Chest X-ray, PA view. Patient: 40 years old, sex M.
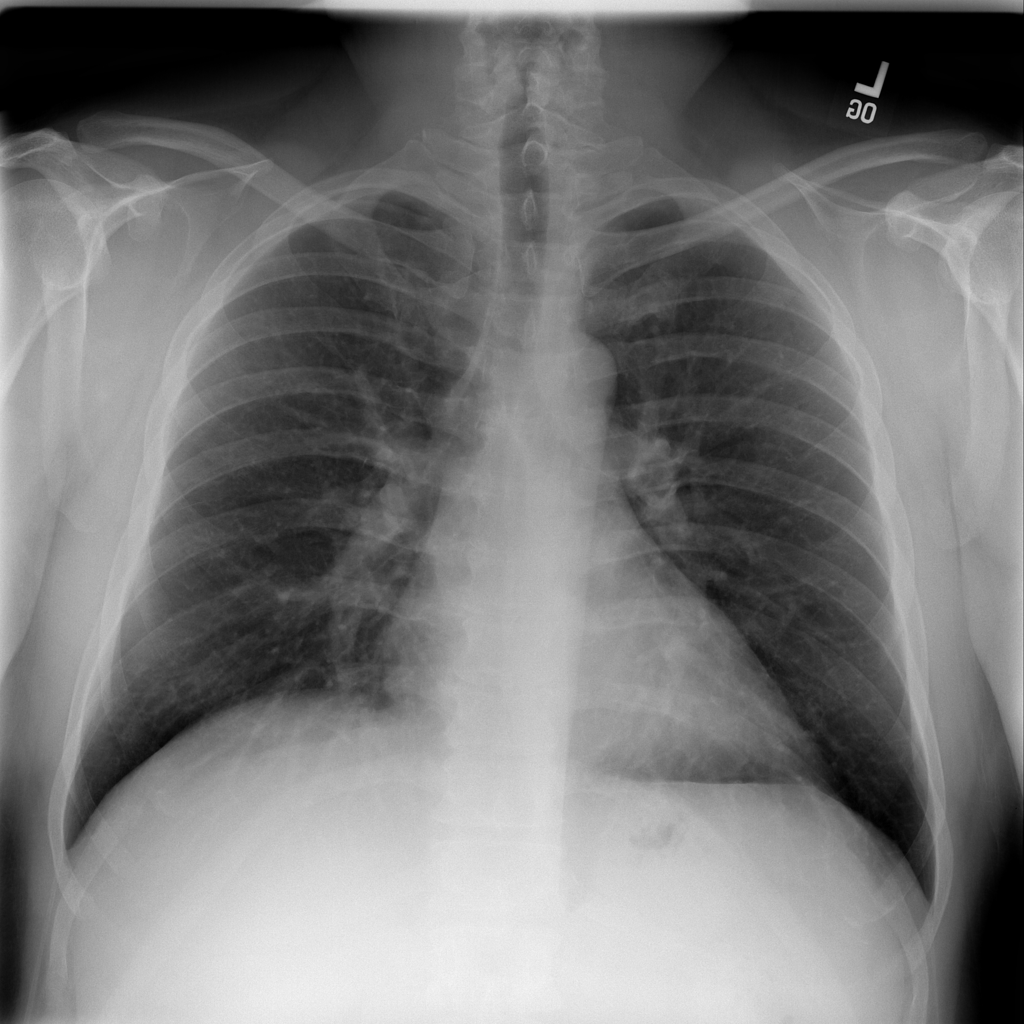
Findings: No Finding